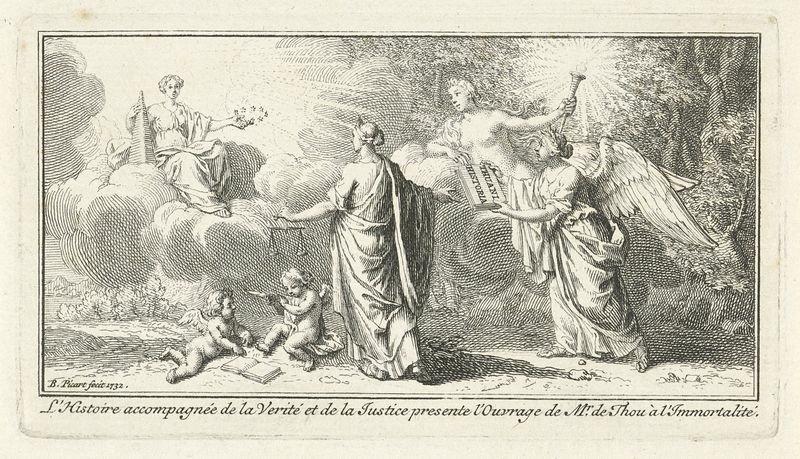
Titel: Allegorie op het werk van Jacques Auguste de Thou
Künstler: Bernard Picart
Standort: Amsterdam
Institution: Rijksmuseum
Schlagwörter: assis, femme, gravure, lumière, ciel, allégorie, enfants, classique, nuage, ange, anges, rayon, histoire, révolution, justice, rayons, nu, angelots, flambeau, balance, torche, siècle des lumières, puttes, justicia